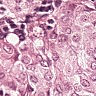
Metastatic tissue present: yes